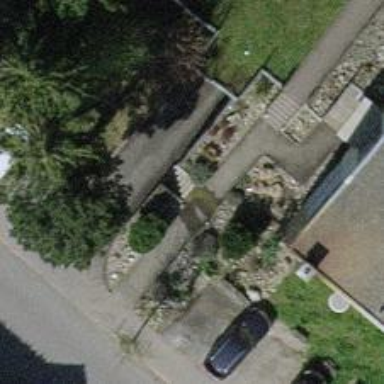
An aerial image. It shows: Set of concrete steps.